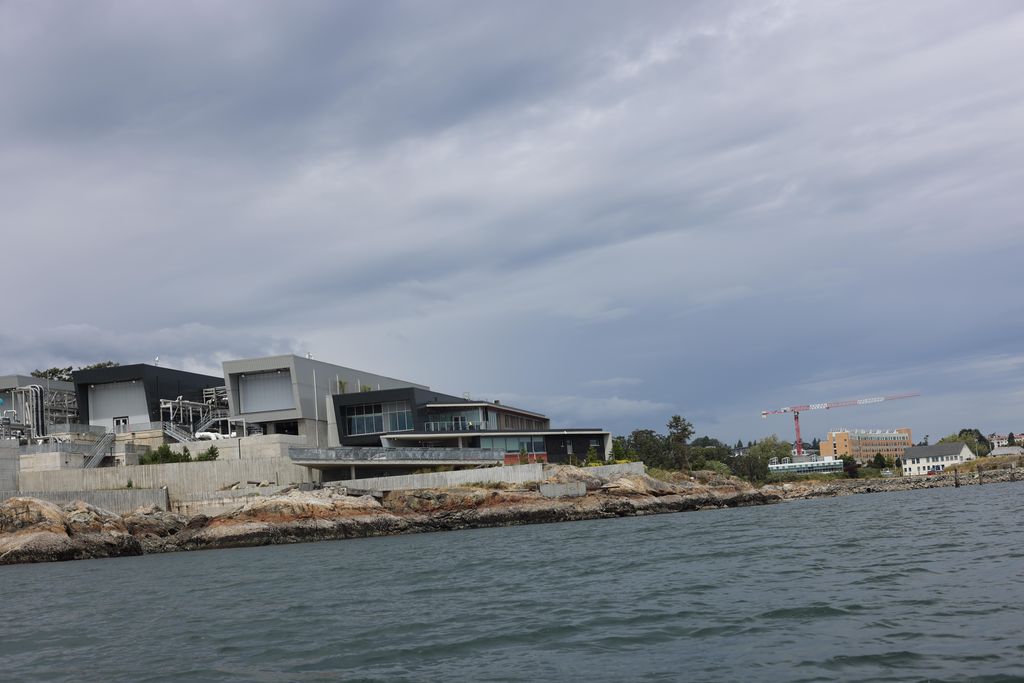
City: victoria